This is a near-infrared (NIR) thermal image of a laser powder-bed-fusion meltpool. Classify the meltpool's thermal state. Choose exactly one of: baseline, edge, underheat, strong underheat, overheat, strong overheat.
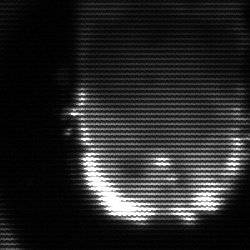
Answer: baseline